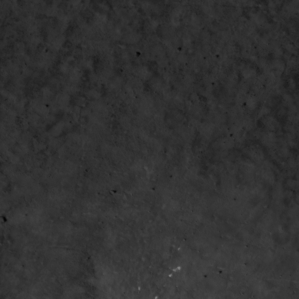
Label: non_frost